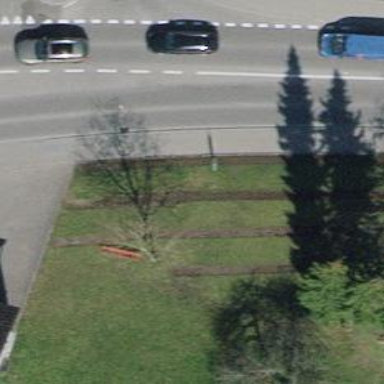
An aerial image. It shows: Red bench.